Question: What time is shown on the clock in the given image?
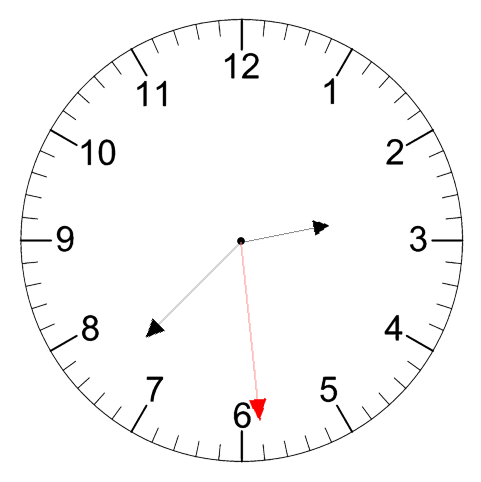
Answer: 02:37:29